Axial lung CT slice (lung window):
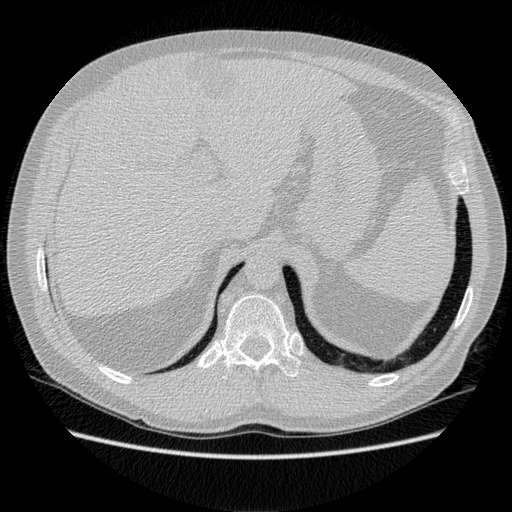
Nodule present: no